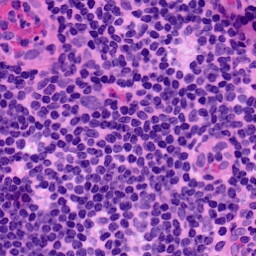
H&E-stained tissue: LymphNode